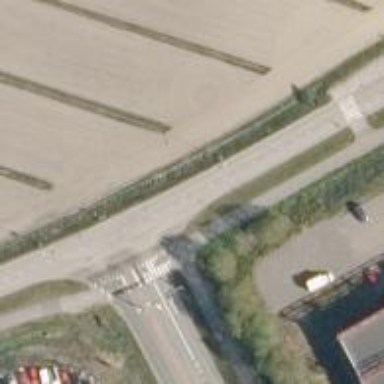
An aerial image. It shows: Asphalt cycleway.